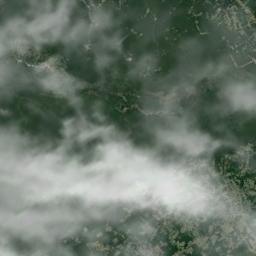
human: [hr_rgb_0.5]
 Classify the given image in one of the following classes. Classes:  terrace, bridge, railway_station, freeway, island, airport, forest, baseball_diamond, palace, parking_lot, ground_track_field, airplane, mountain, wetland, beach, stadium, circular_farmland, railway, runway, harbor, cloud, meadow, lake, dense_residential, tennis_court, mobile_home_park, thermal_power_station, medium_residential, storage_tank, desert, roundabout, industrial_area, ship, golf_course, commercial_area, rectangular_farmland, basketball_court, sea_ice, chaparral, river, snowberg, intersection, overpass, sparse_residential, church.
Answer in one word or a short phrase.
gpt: cloud